Question: The chart below I'm trying to create:

I am trying to add labels to my chart but it's showing as undefined. When I enter
'''
labels: ["1", "2", "3"],
'''
it gives the variable '1' to all the 1st variables. Any help on this would be brilliant. Thank you
'''
const DummyChart = () => (
<Doughnut data={data} options={options} width={360} height={360} />
);
const data = {
datasets: [
{
label: "Dummy 1",
data: [487, 189],
backgroundColor: ["rgba(0, 193, 189)"],
borderColor: ["rgba(0, 193, 189)"],
borderWidth: 1
},
{
label: "Dummy 2",
data: [236, 764],
backgroundColor: ["rgba(0, 135, 136)"],
borderColor: ["rgba(0, 135, 136)"],
borderWidth: 1
},
{
label: "Dummy 3",
data: [811, 189],
backgroundColor: ["rgba(0, 193, 189)"],
borderColor: ["rgba(0, 193, 189)"],
borderWidth: 1
}
]
};
const options = {
responsive: true,
legend: {
display: false
},
rotation: Math.PI,
circumference: Math.PI,
cutout: 50
};
export default DummyChart;
'''
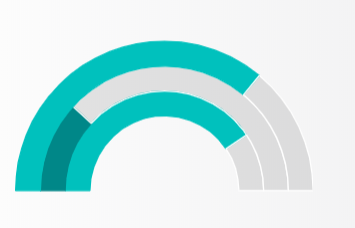
Answer: Have you tried using point Labels on the chart. Additional chart js contains a label plugin which allows for more customization.
You can install it using this - npm i chartjs-plugin-labels.
Heres a link to a few demo's - <URL>